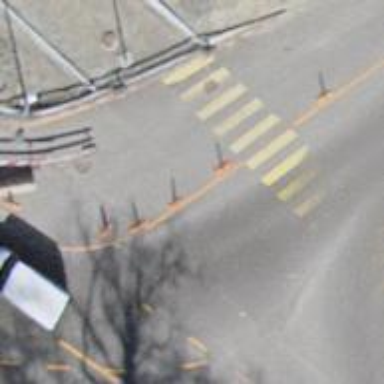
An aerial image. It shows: Crossing equipped with traffic signals. It is zebra crossing.